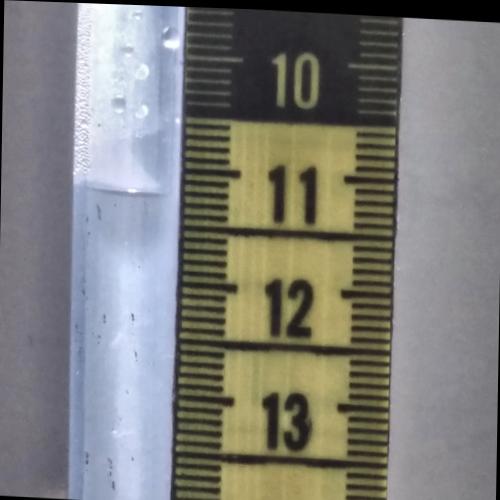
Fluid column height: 11.2 cm